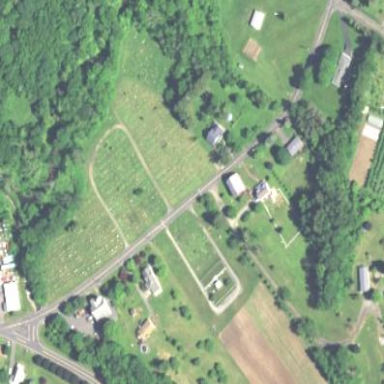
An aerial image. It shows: Cemetery.